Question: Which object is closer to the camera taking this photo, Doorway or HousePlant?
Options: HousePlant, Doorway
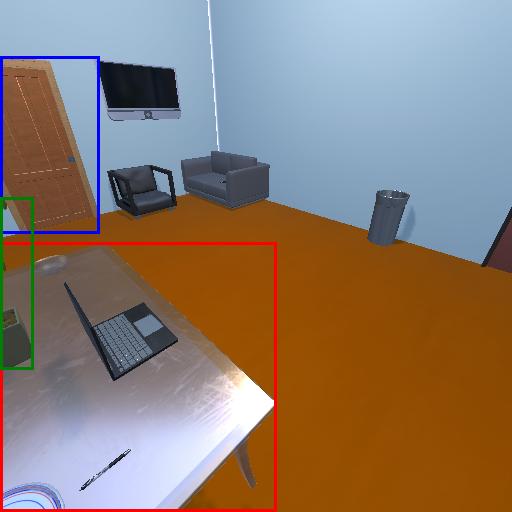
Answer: HousePlant